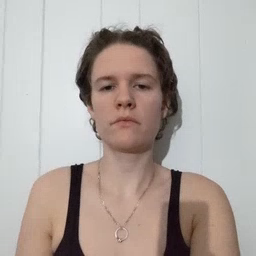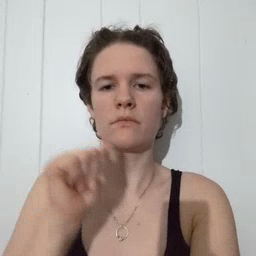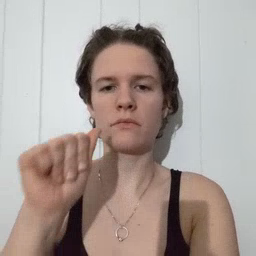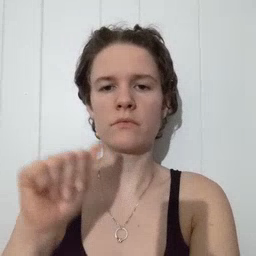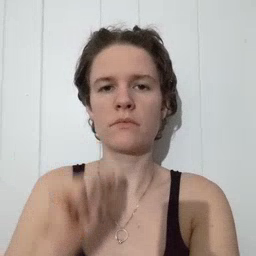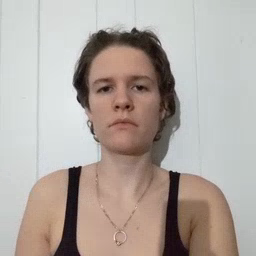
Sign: aunt